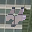
Label: 4